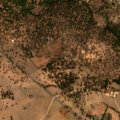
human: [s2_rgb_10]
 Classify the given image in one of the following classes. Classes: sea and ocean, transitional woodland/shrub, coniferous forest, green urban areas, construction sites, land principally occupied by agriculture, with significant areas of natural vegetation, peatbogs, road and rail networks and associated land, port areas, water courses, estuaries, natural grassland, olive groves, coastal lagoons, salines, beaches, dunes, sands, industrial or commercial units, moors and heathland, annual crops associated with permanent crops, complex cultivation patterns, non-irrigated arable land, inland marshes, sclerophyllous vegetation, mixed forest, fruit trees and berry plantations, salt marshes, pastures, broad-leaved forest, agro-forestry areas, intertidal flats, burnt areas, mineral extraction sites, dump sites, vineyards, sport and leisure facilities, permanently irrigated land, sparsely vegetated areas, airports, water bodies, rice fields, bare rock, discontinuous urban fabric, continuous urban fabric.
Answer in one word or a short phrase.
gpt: non-irrigated arable land, pastures, complex cultivation patterns, agro-forestry areas